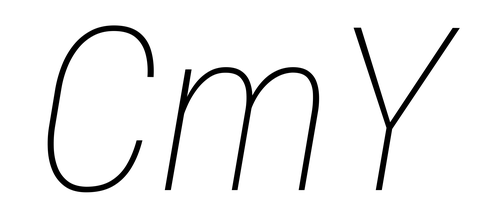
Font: Roboto-Italic_Condensed_Thin_Italic